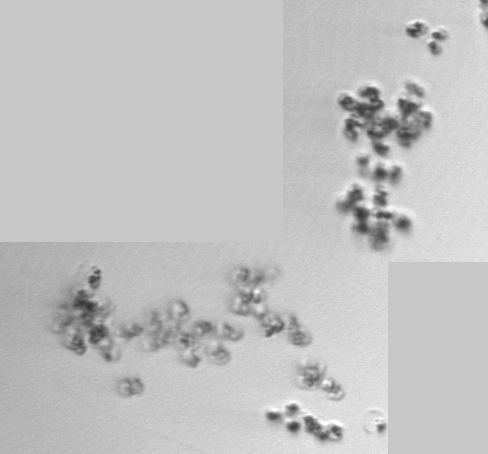
Label: Phaeocystis